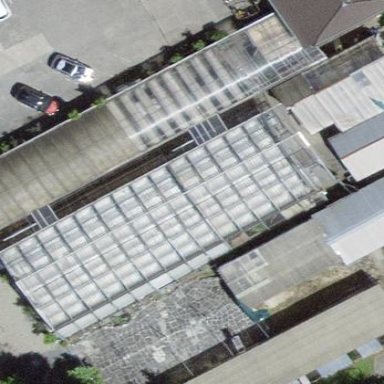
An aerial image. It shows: Greenhouse.